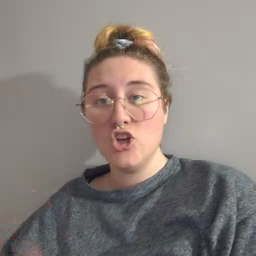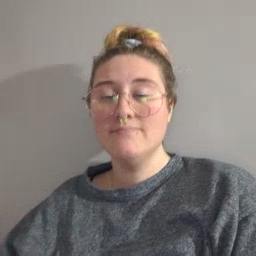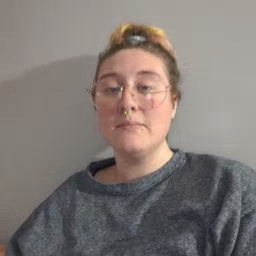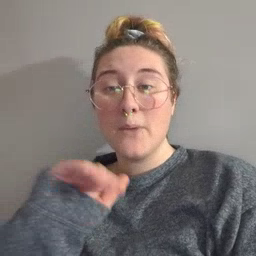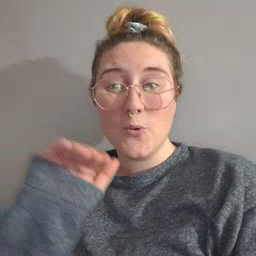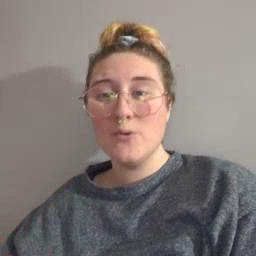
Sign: pool